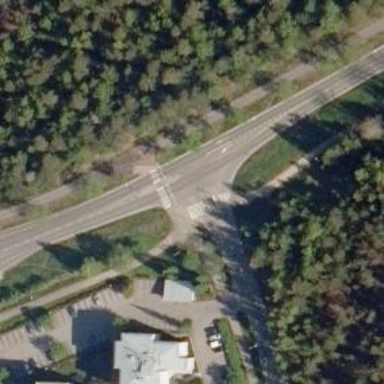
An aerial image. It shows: Marked crossing with pedestrian island.